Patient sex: F
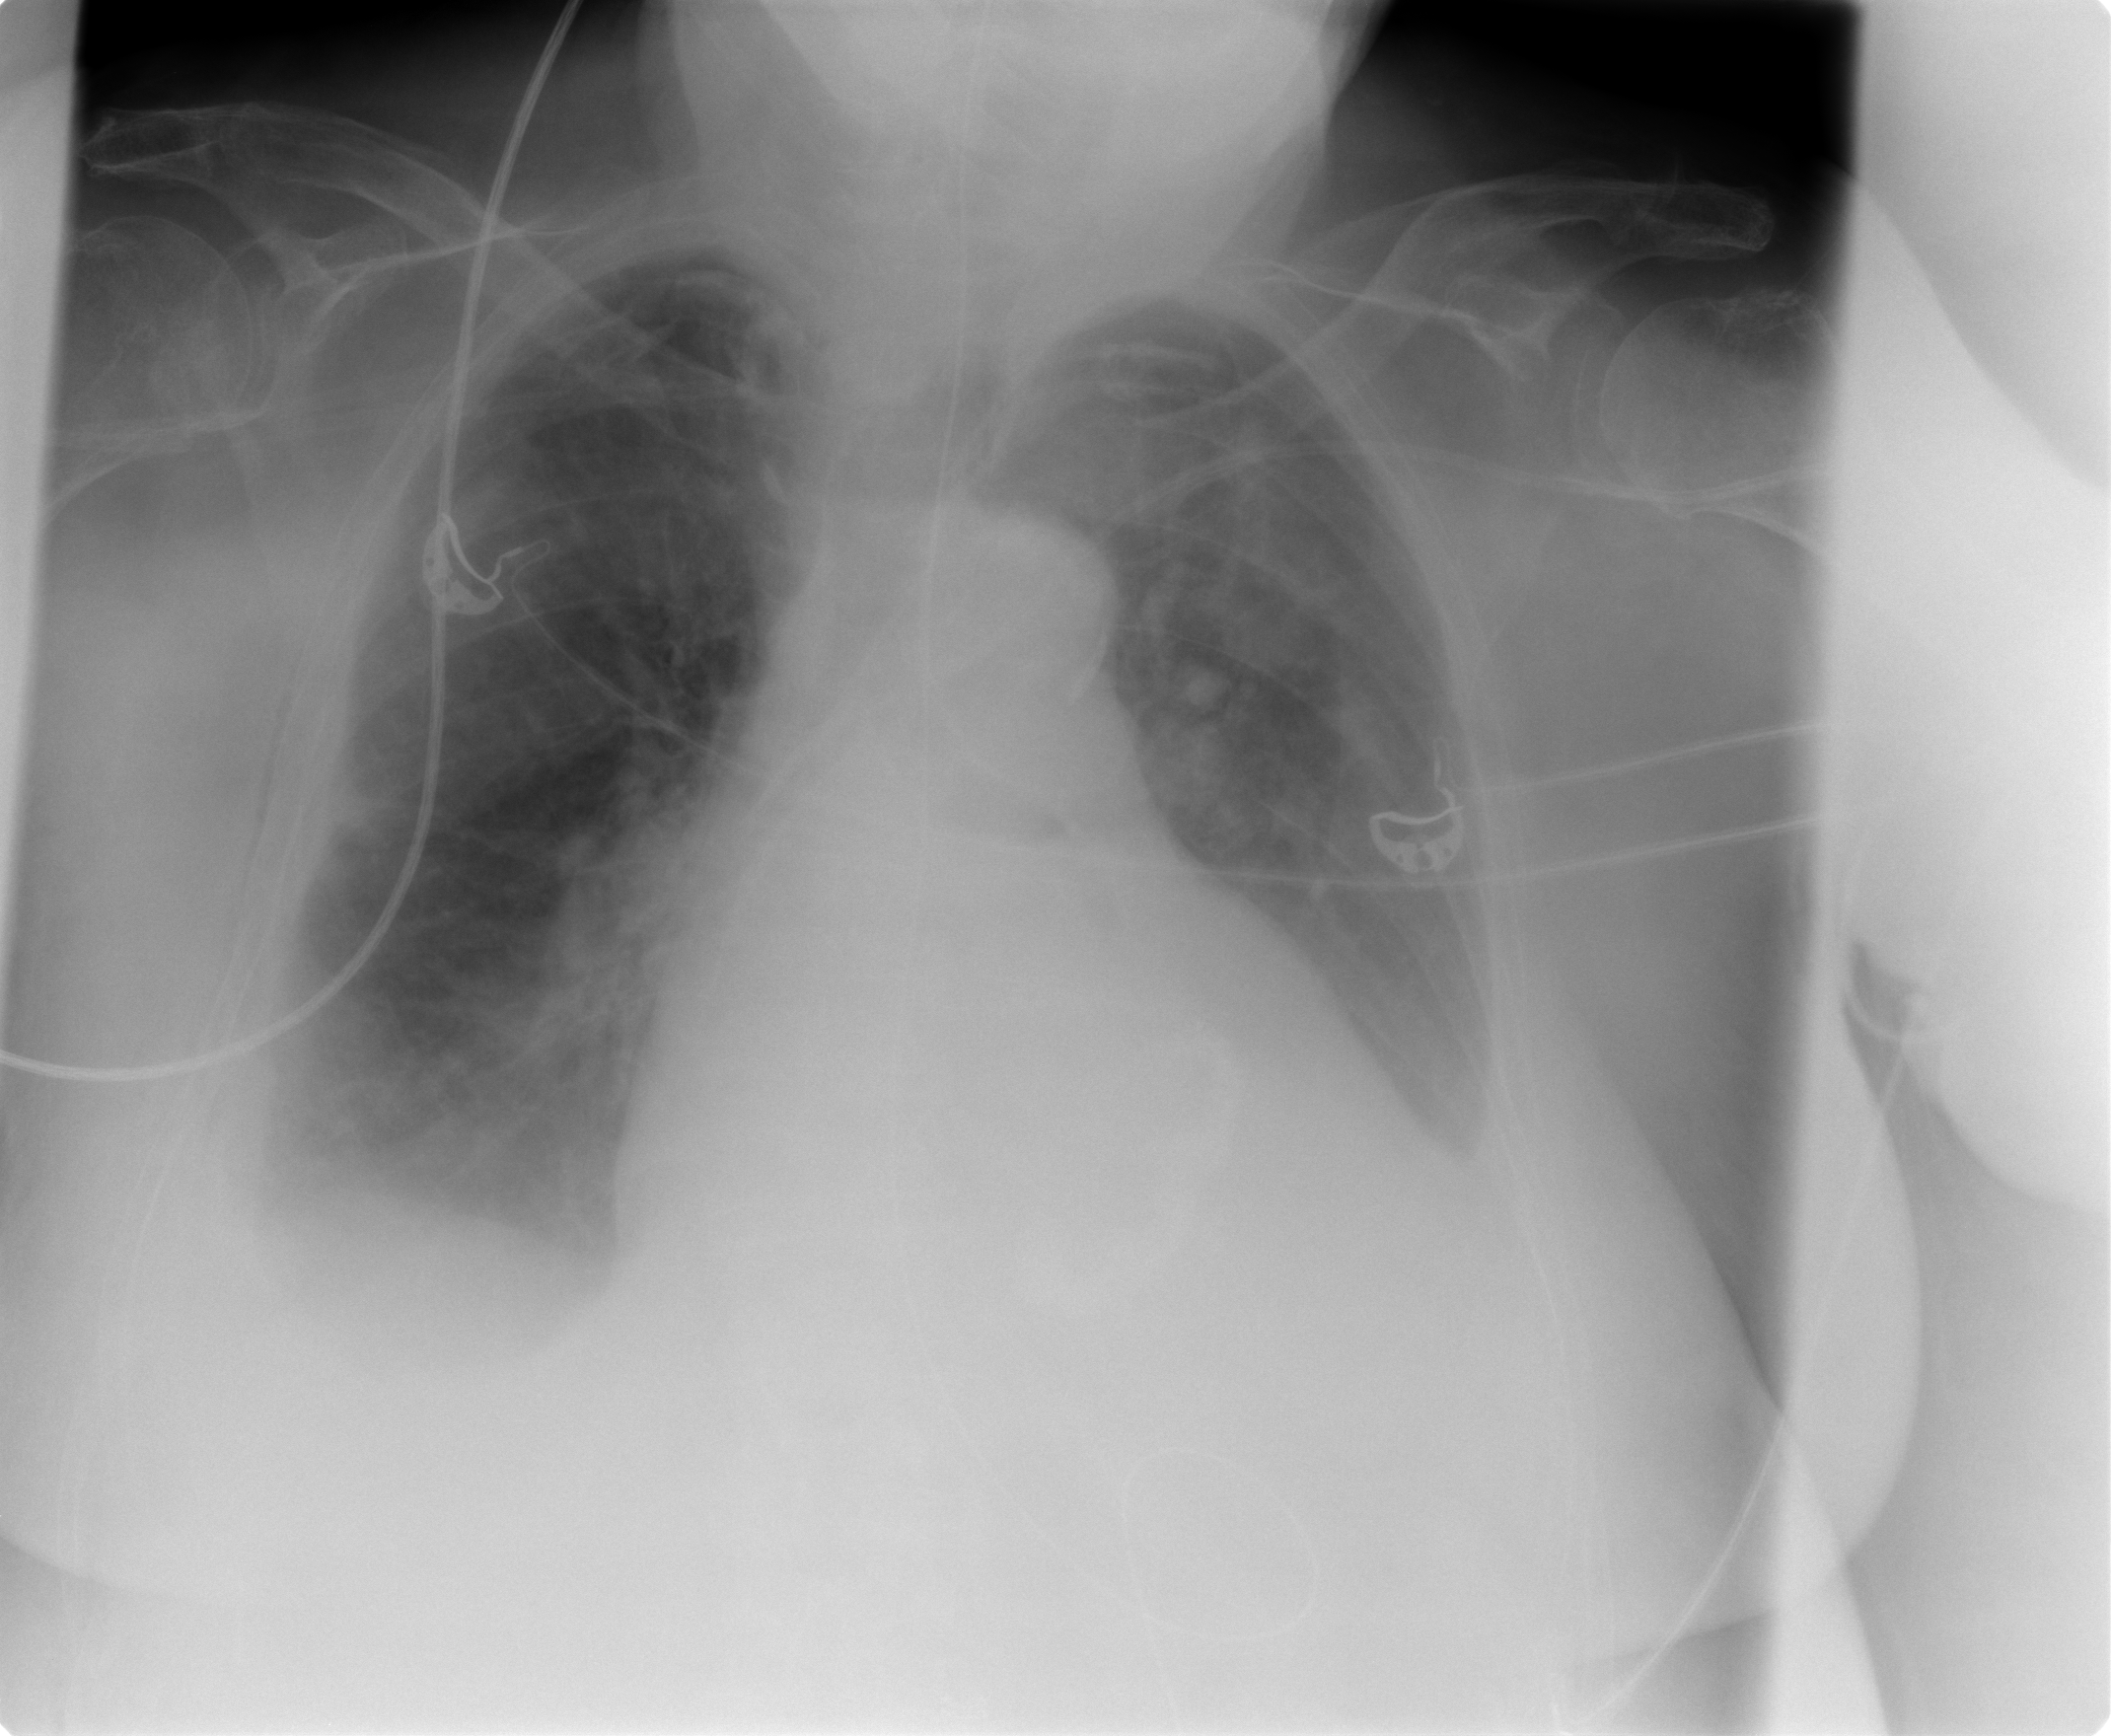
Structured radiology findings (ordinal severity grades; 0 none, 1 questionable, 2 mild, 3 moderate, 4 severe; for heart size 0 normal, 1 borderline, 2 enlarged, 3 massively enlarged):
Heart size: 2
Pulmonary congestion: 2
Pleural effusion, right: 2
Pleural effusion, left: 2
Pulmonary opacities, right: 0
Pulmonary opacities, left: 0
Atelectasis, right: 2
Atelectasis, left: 2